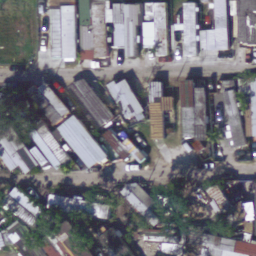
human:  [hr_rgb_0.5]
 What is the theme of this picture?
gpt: mobile home park

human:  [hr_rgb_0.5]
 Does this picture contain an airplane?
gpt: no

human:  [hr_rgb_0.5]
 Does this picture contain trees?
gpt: yes

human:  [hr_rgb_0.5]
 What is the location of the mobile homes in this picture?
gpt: up, center and bottom